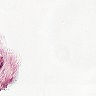
Metastatic tissue present: no